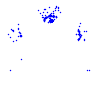
Particle: electron